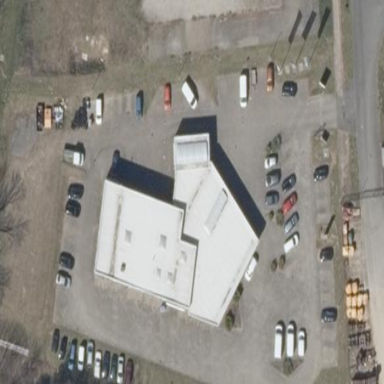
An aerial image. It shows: Commercial building.